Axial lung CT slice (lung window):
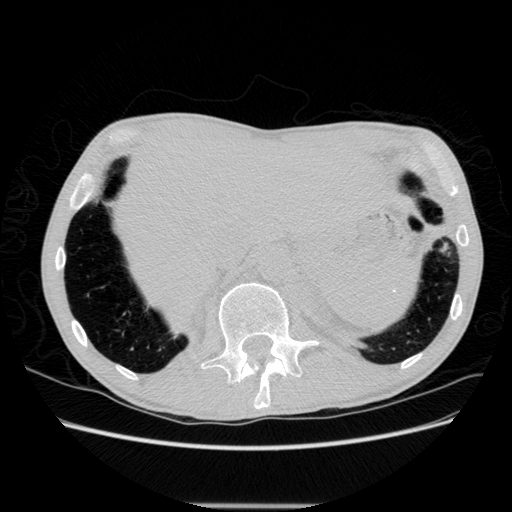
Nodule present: no